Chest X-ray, AP view. Patient: 73 years old, sex M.
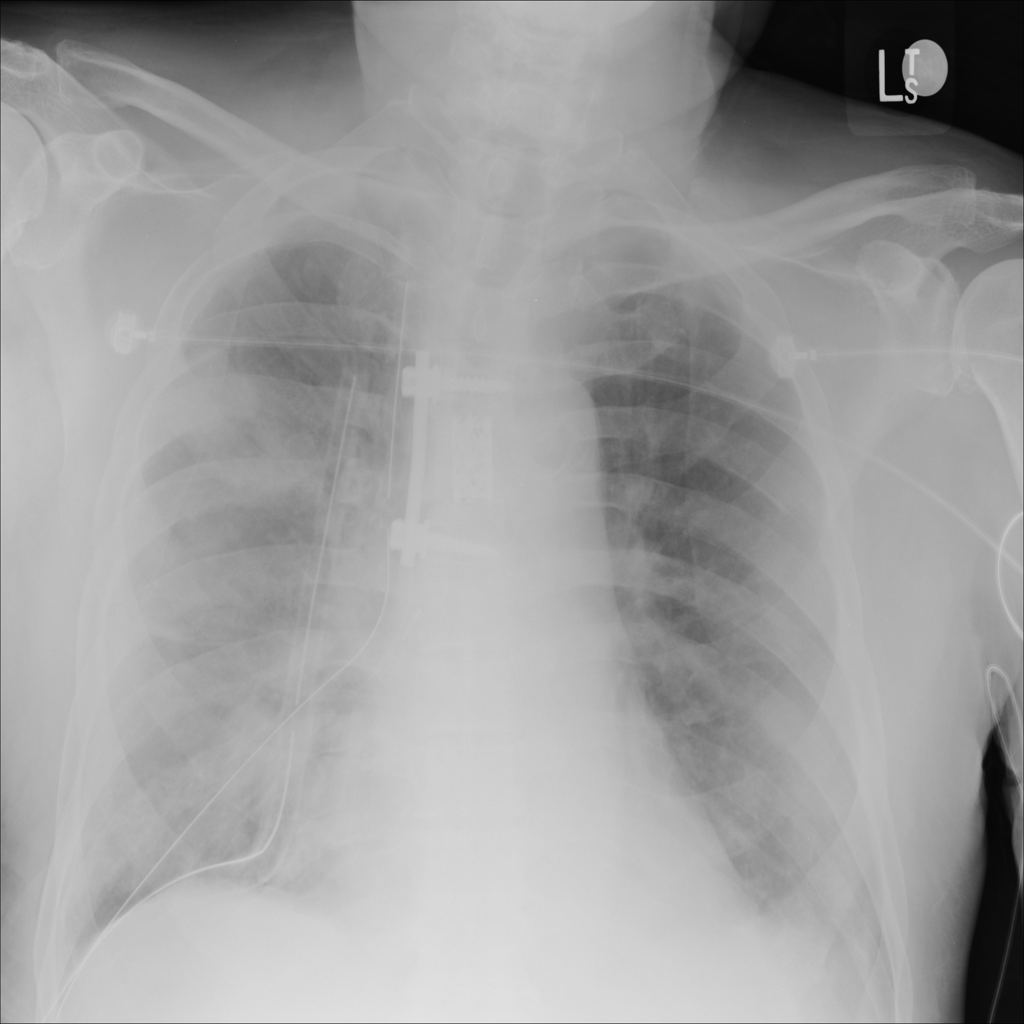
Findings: Mass